Question: I'm having a problem handling rotation in a view controller.
When the view is topmost and the phone is rotated, it adapts correctly.
When there's a view controller being presented modally it and the device is rotated, the view controller under is not fully updated for the rotation when the user returns. The biggest problem I appear to be having is that the separator lines don't expand to fill the whole width.
Example:

I've <URL>.
I have no code handling rotation at all. My understanding was that this was supposed to be fully automatic. What am I missing to make this work correctly?
Inspired by the answer below, a simple workaround:
'''
- (void)viewWillAppear:(BOOL)animated {
[super viewWillAppear:animated];
UITableViewCellSeparatorStyle separatorStyle = self.tableView.separatorStyle;
self.tableView.separatorStyle = UITableViewCellSeparatorStyleNone;
self.tableView.separatorStyle = separatorStyle;
}
'''
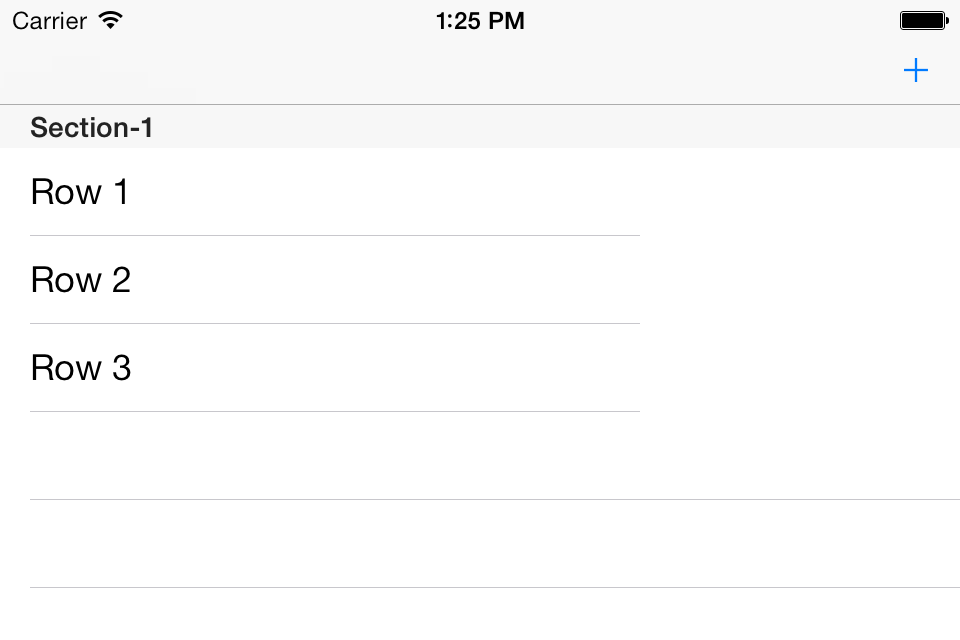
Answer: I think this be an . You can reproduce it in their own app "".
Steps to reproduce in "Mail" app -
1. Open Inbox of messages in "Mail" app. (say, in Portrait orientation)
2. Tap compose message icon (bottom right) and rotate the device (in landscape).
3. Close the compose message and see the inbox messages view now.
: The separator lines are broken.
Workaround for user: Scroll down and up in message inbox (leads to display refresh).
Reproducible up to iOS 7.0.2.
(Code workaround - 1)
If possible, you could 'reloadData' to refresh the tableview when it appears.
'''
- (void)viewWillAppear:(BOOL)animated
{
[self.tableView reloadData];
}
'''
Code workaround - 2 (reload only the visible cells)
'''
- (void)viewWillAppear:(BOOL)animated
{
NSArray *refreshCells = [self.tableView indexPathsForVisibleRows];
[self.tableView reloadRowsAtIndexPaths:refreshCells withRowAnimation:UITableViewRowAnimationNone];
}
'''